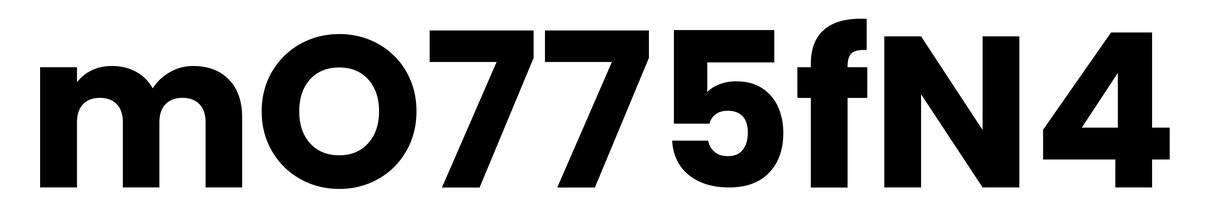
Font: Poppins-Bold